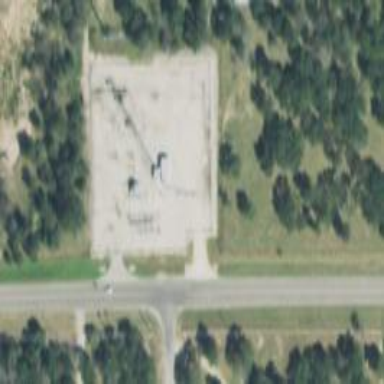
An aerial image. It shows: Outdoor distribution power substation enclosed by chain link fence with barbed wire.